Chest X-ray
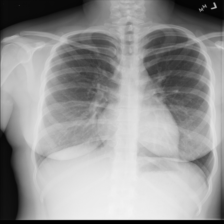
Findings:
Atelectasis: negative
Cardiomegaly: negative
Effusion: negative
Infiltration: positive
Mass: negative
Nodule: negative
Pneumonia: negative
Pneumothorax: negative
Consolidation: negative
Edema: negative
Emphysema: negative
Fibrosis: negative
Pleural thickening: negative
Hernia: negative